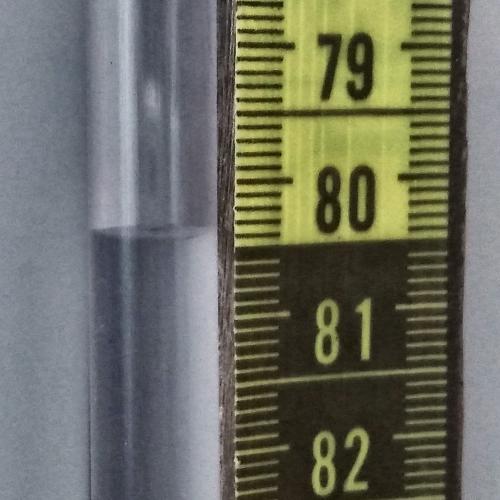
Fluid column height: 80.4 cm